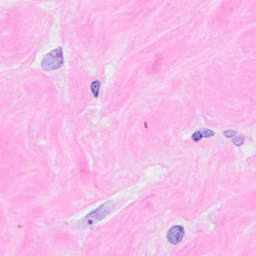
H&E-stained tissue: Breast